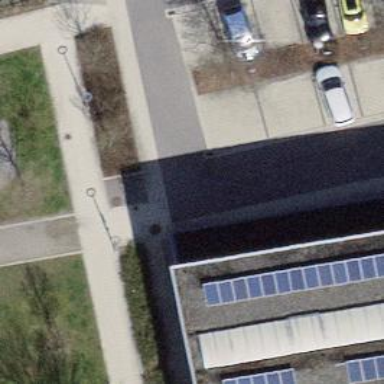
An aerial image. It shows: Footway made of paving stones.